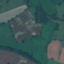
Label: Pasture